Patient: sex F, age 57
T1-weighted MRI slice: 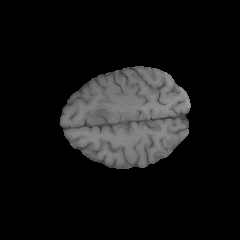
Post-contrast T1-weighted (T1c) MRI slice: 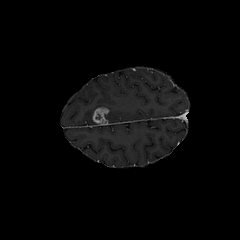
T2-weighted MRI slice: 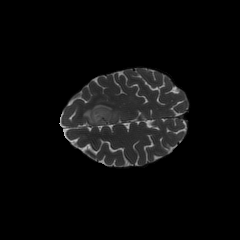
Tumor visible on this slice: yes
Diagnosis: Glioblastoma, IDH-wildtype
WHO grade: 4